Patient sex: F
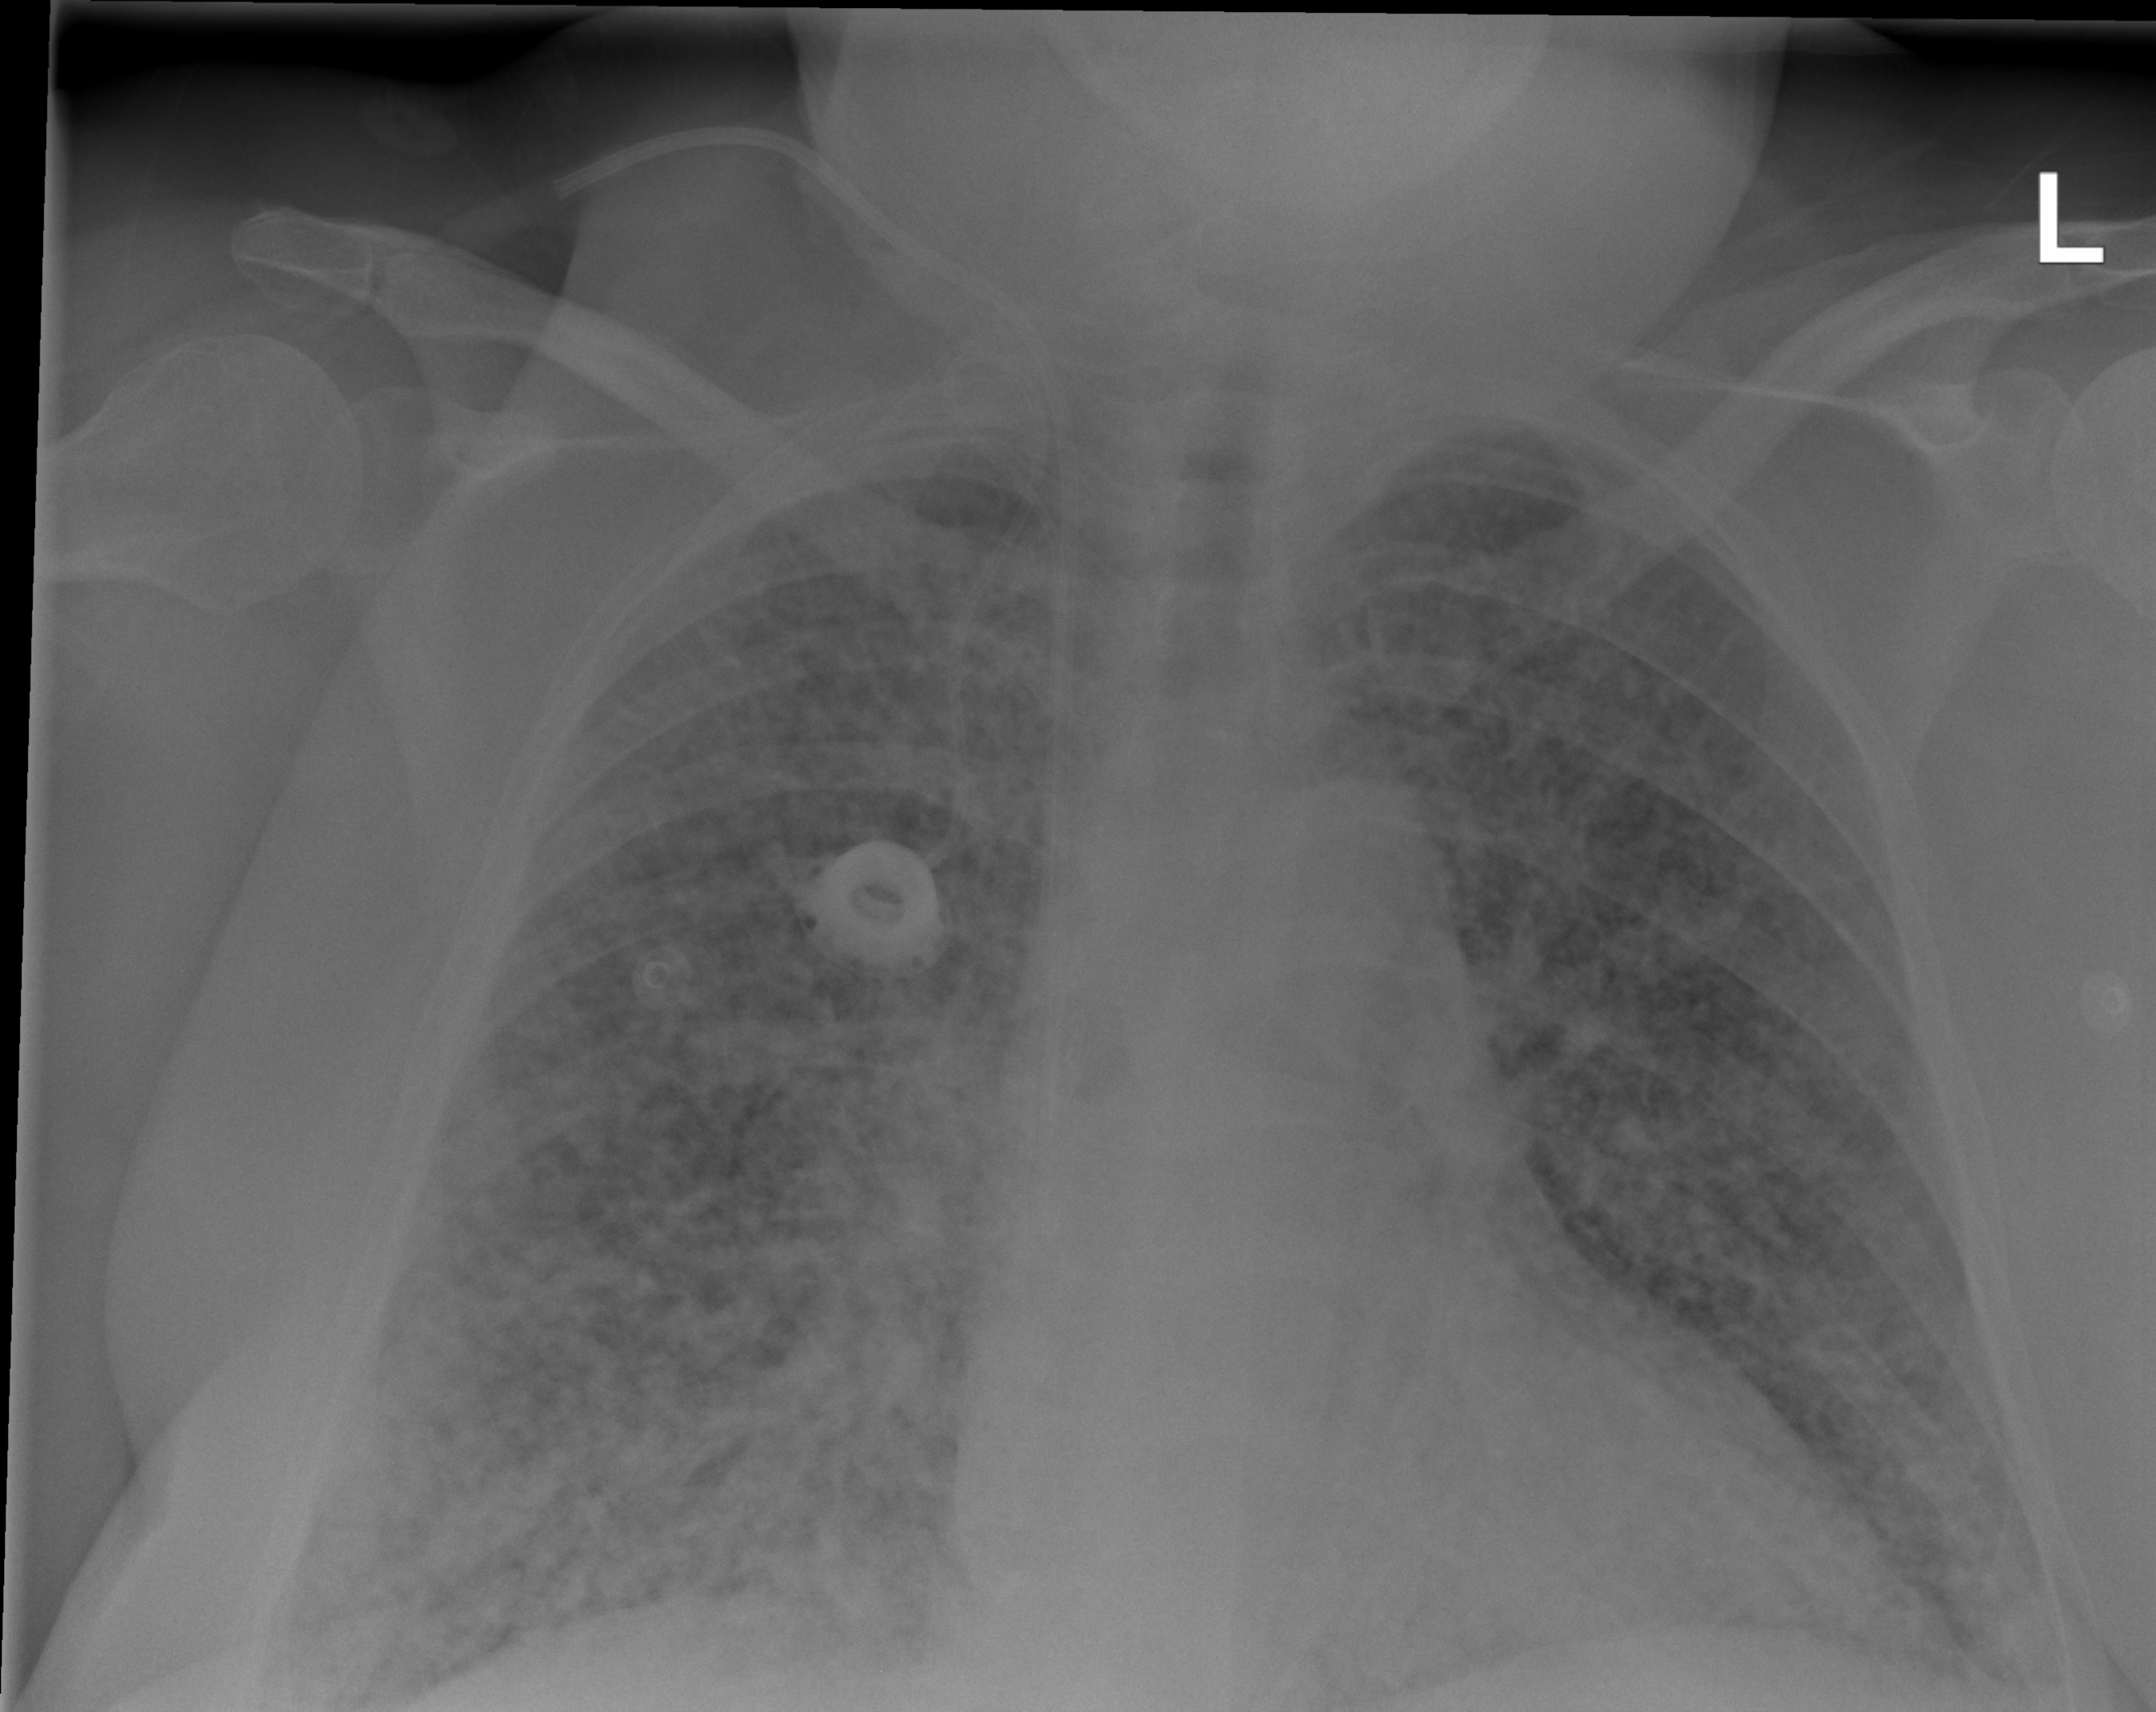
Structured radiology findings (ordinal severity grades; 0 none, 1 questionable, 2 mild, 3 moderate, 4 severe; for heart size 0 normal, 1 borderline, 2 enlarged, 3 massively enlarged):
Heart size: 0
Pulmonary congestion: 0
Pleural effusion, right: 0
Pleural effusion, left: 0
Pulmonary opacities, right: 4
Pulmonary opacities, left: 4
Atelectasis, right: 3
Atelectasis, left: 2